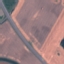
Land use / land cover: Highway